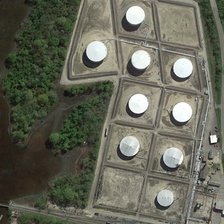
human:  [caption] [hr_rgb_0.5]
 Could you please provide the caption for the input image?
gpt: surrounded by trees  two storage tanks are built on the concrete together with a parking lot on the bank .

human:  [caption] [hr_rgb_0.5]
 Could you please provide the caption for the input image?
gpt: surrounded by trees  two storage tanks are built on the concrete together with a parking lot on the bank .

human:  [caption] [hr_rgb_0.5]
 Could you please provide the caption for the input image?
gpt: several tanks are located here surrounded by lush trees and a pond .

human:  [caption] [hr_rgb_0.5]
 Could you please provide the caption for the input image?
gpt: there are nine white tanks in nine pieces of quadrangular land .

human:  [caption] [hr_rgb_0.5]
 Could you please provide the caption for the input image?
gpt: nine storage tanks are near a piece of water and many green trees .